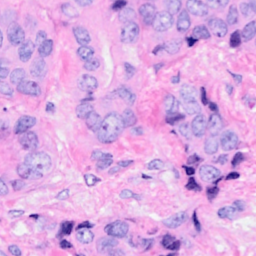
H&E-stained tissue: Breast